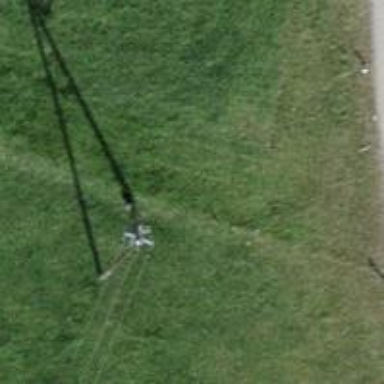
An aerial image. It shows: Power pole.